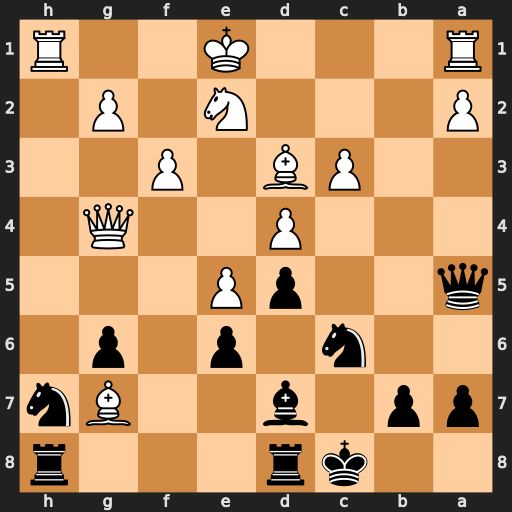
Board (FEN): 2kr3r/pp1b2Bn/2n1p1p1/q2pP3/3P2Q1/2PB1P2/P3N1P1/R3K2R
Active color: b
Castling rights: KQ
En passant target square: -
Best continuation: Nf6 Bxh8 Nxg4